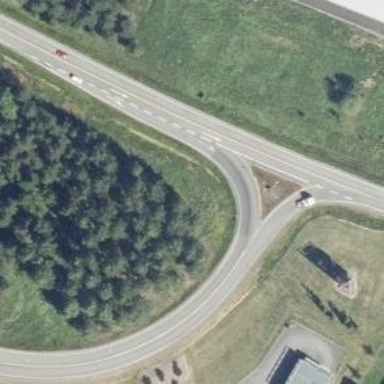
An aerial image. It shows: Trunk link highway.